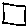
Label: square